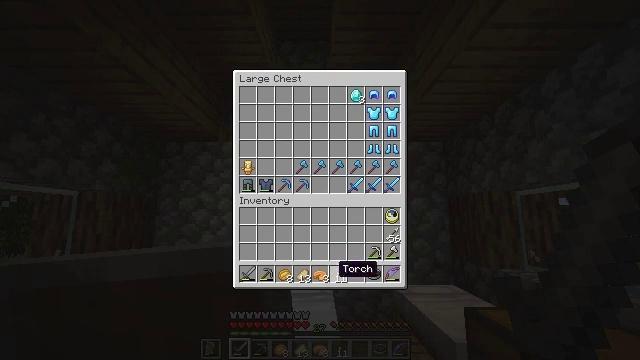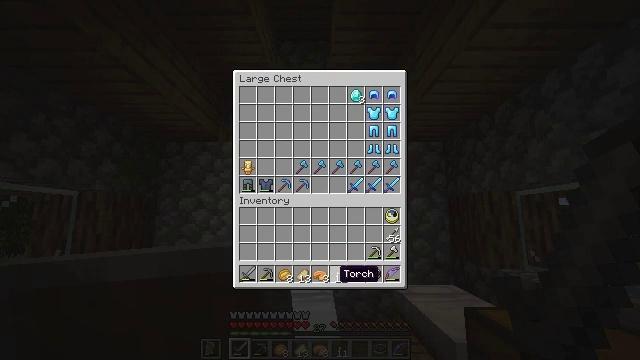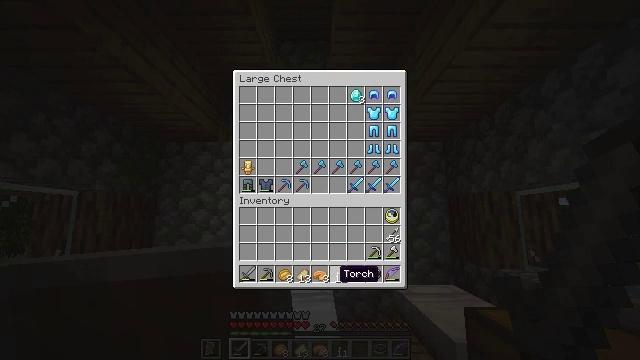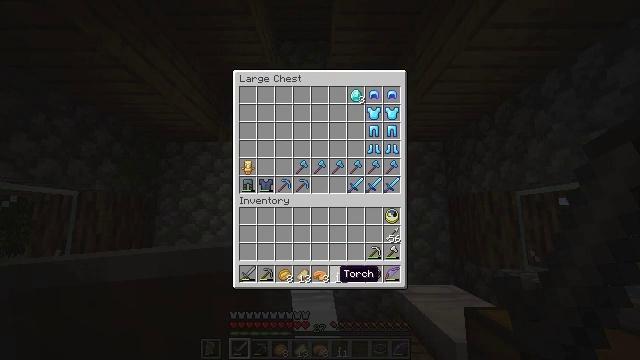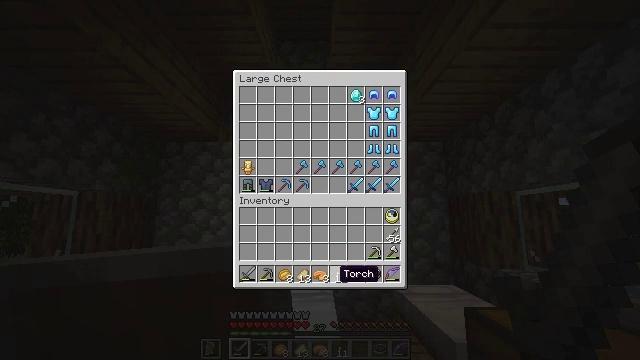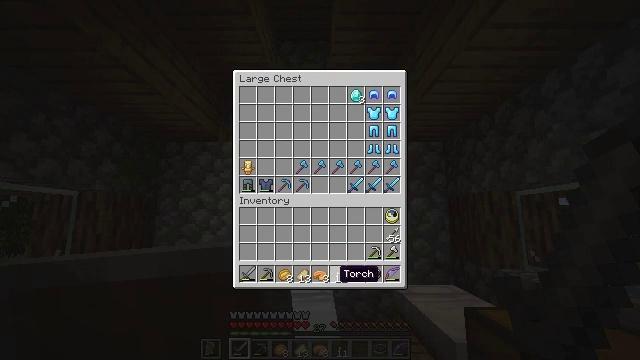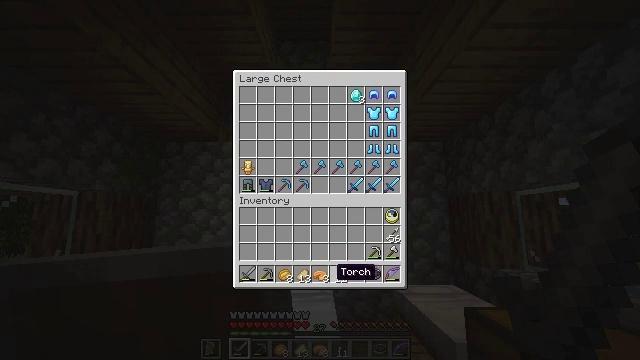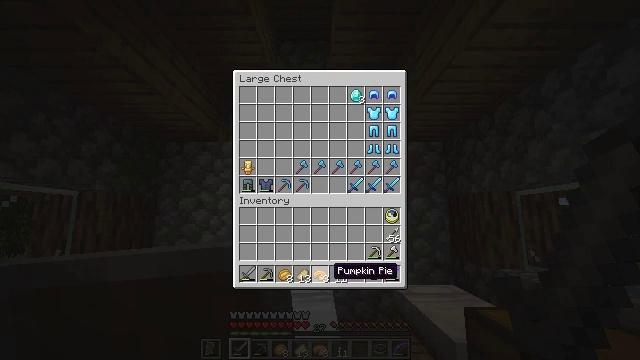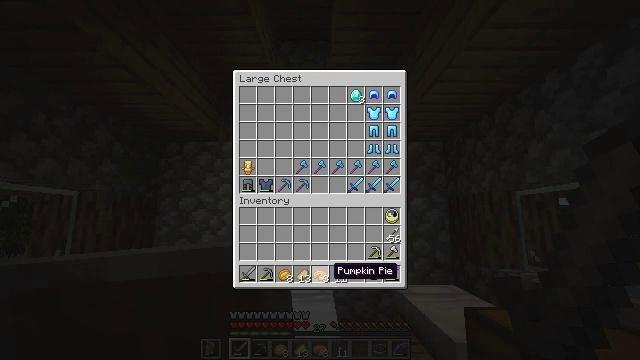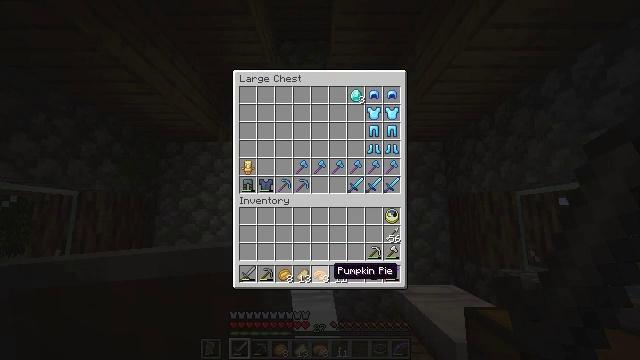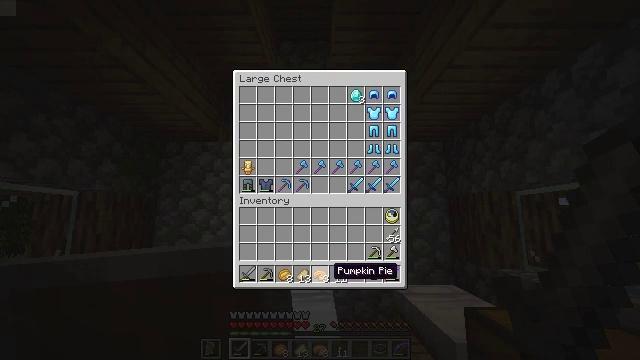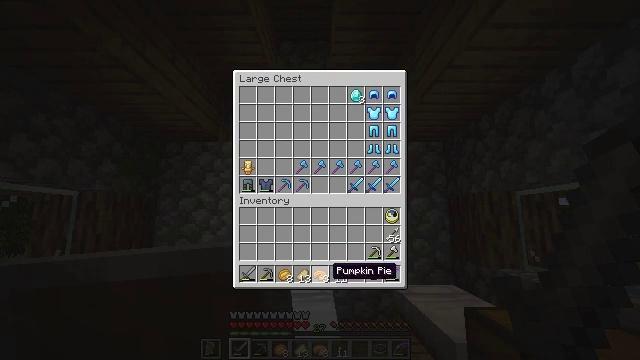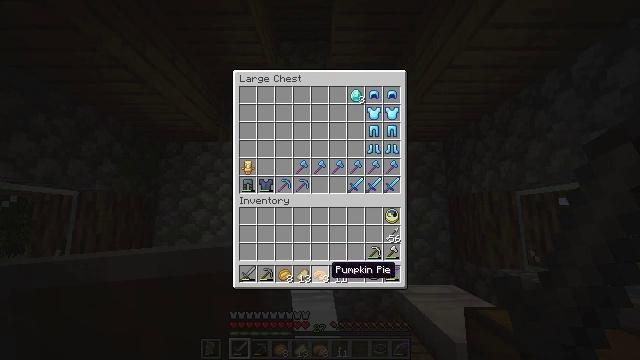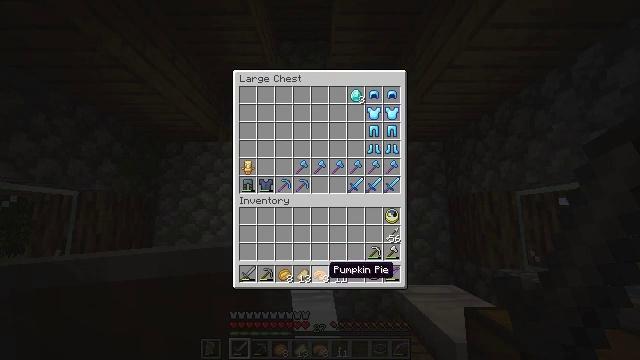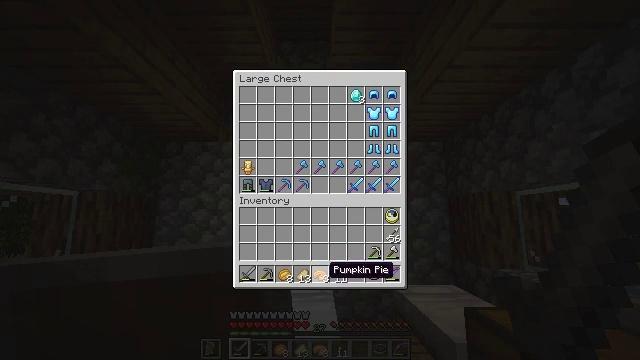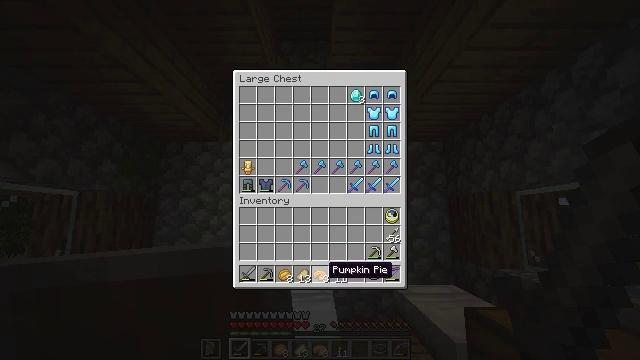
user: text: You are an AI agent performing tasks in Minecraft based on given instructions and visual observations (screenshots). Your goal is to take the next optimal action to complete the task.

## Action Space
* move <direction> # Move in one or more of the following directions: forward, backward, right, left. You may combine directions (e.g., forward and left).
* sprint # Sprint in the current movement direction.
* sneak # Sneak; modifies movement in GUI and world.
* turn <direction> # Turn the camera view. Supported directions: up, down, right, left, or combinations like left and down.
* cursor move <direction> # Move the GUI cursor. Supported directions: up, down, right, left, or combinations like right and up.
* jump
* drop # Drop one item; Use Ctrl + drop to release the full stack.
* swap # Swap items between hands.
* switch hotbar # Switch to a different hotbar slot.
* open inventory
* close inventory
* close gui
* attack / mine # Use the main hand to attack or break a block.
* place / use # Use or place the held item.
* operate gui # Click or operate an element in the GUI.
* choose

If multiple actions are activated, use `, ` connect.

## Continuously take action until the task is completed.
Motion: motion action
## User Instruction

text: Retrieve the white bed for later use.
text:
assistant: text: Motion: no_op
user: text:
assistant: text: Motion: no_op
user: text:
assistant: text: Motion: no_op
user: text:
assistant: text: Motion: no_op
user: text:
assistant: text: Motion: no_op
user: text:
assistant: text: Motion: no_op
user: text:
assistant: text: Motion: no_op
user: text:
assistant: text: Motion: no_op
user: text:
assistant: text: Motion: no_op
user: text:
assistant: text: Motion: no_op
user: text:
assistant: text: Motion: no_op
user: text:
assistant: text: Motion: no_op
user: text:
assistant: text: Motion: no_op
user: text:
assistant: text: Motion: no_op
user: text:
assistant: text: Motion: no_op
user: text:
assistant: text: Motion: no_op
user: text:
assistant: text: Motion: no_op
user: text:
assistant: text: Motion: no_op
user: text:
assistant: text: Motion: no_op
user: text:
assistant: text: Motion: no_op
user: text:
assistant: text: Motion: operate gui
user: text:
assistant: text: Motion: operate gui
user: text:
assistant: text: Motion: no_op
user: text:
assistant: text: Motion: cursor move left and up
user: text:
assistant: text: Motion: cursor move left and up
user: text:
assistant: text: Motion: cursor move left
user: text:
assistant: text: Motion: cursor move left
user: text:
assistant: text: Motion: cursor move left
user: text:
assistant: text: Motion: no_op
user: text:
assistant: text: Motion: no_op